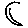
Label: moon